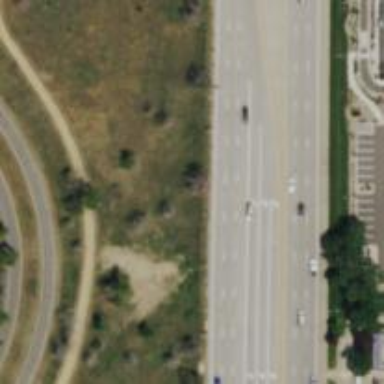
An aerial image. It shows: Trunk highway.